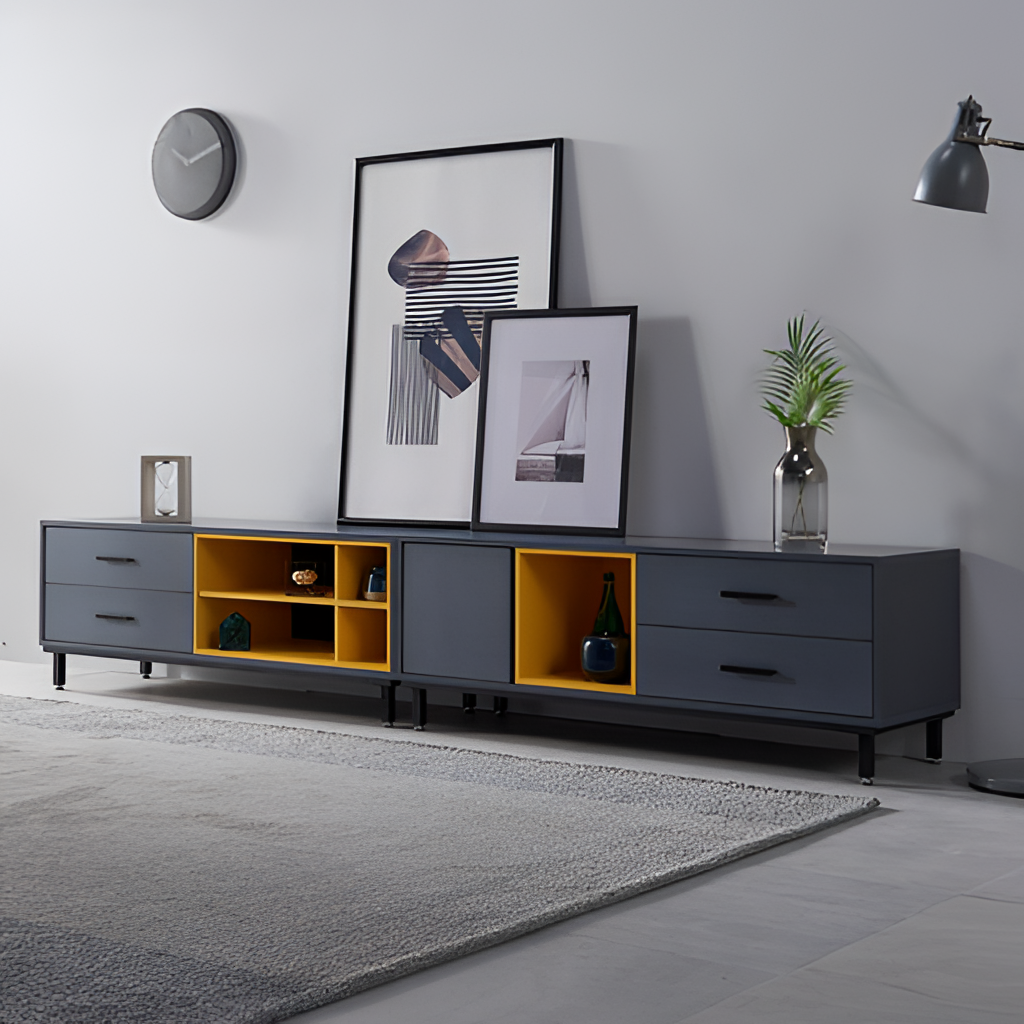
living room, wood media console, gray tile flooring, with large square pattern, gray paint wallpaper, with solid pattern, modern